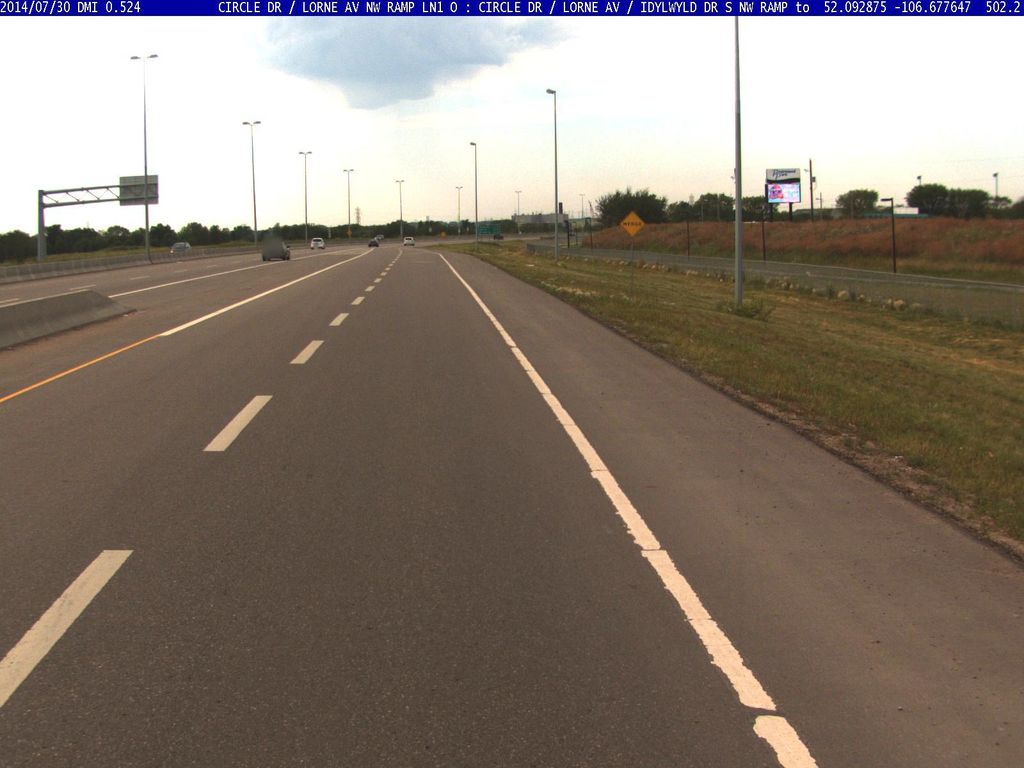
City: saskatoon